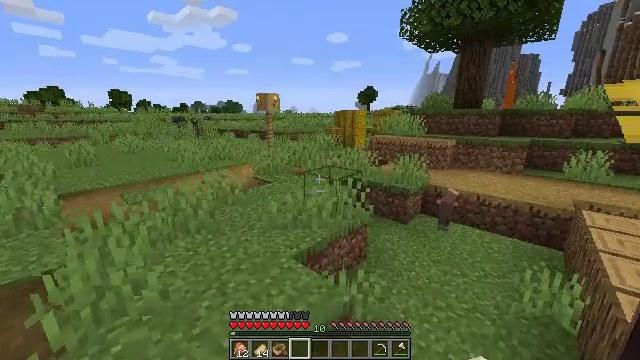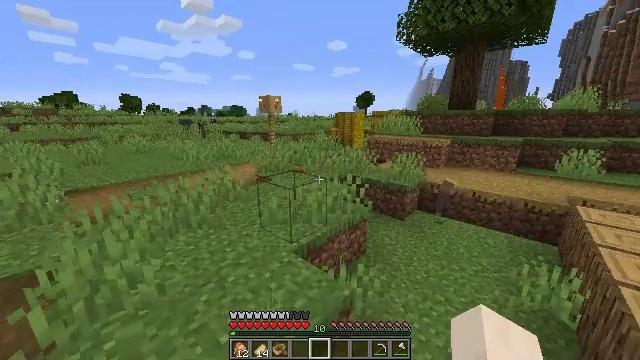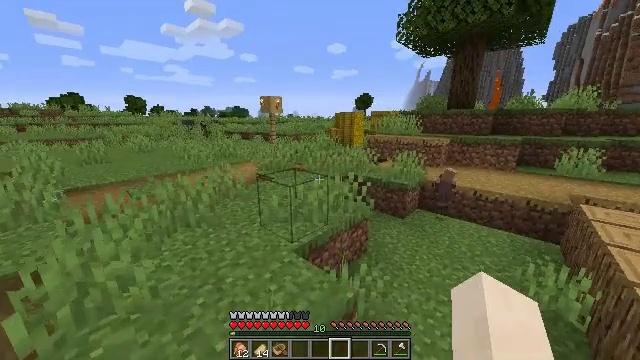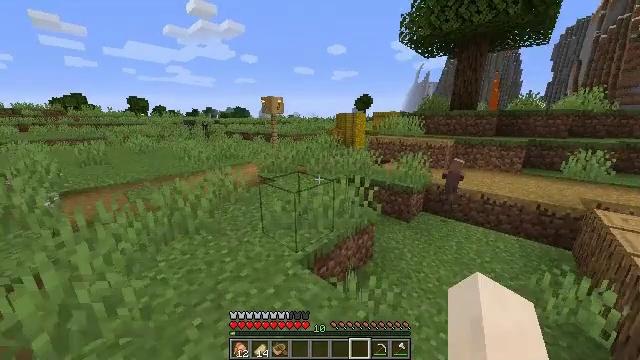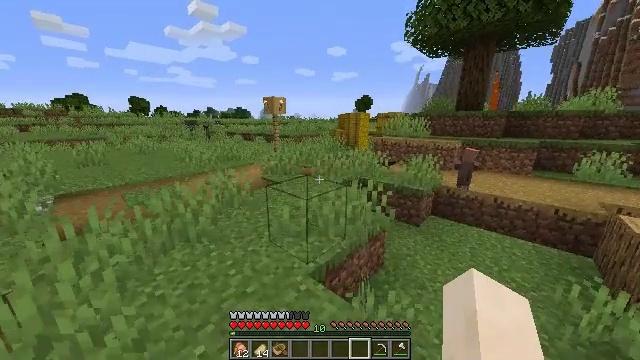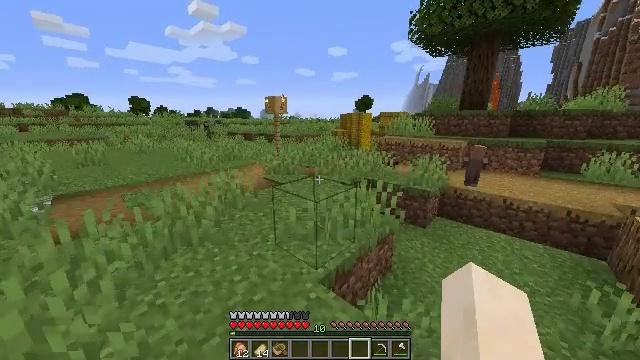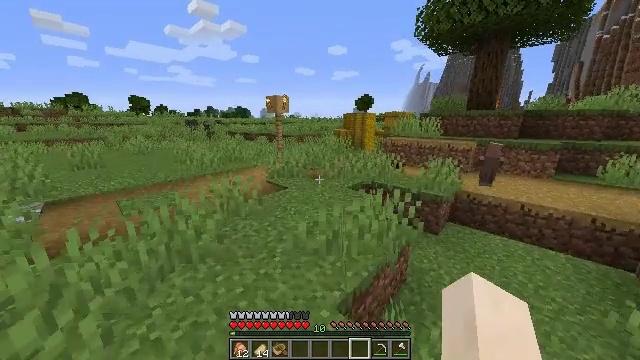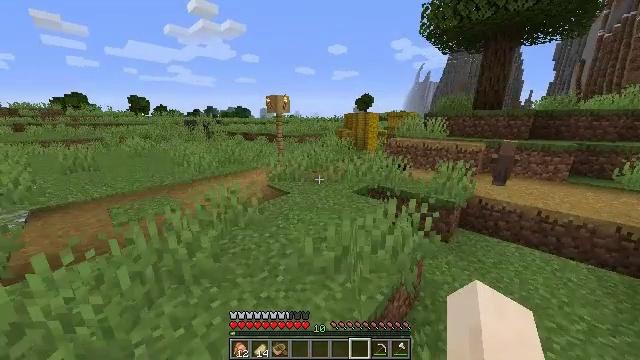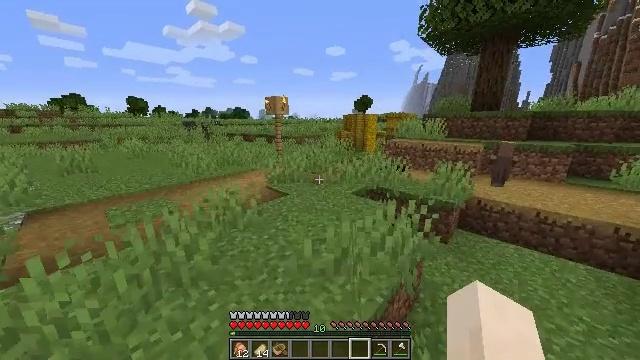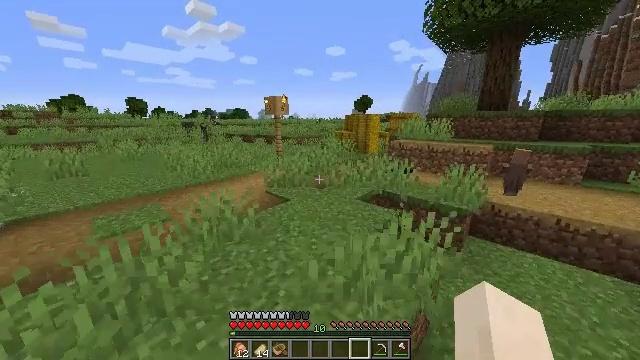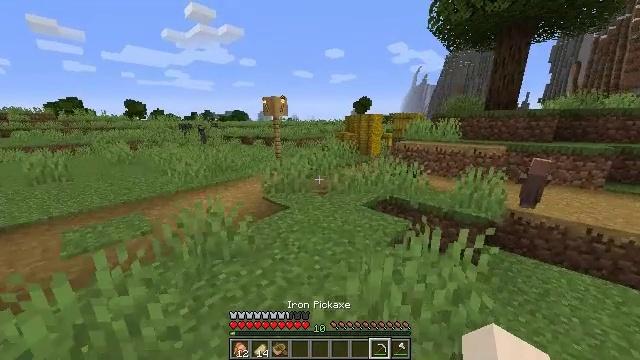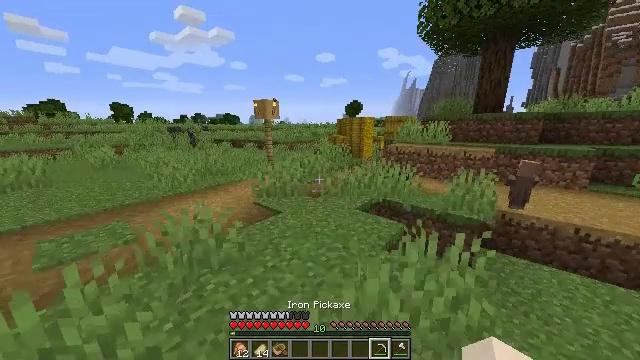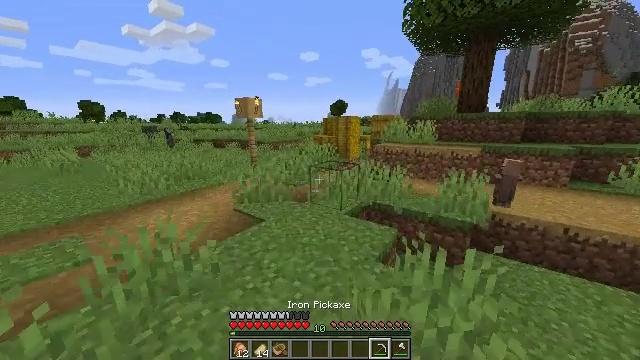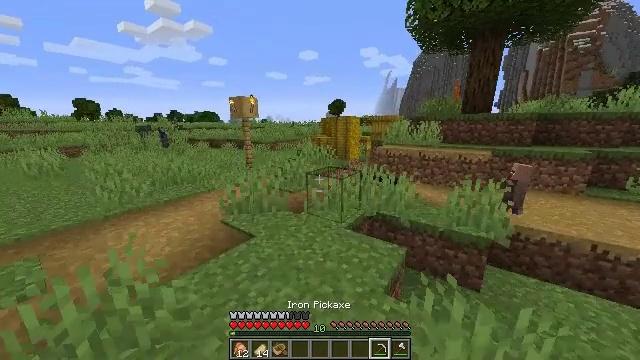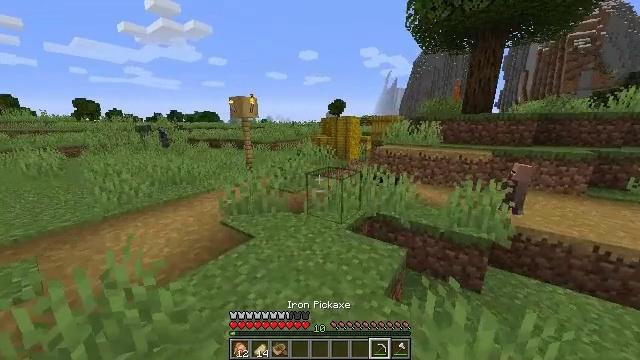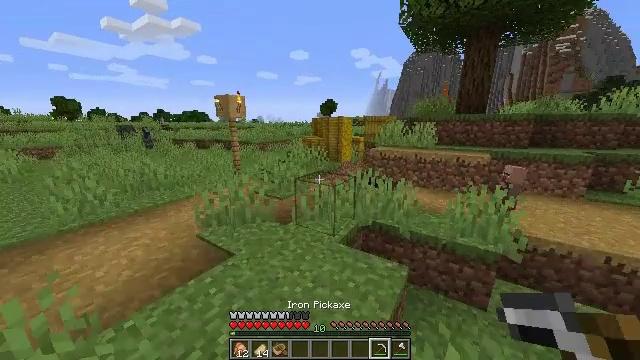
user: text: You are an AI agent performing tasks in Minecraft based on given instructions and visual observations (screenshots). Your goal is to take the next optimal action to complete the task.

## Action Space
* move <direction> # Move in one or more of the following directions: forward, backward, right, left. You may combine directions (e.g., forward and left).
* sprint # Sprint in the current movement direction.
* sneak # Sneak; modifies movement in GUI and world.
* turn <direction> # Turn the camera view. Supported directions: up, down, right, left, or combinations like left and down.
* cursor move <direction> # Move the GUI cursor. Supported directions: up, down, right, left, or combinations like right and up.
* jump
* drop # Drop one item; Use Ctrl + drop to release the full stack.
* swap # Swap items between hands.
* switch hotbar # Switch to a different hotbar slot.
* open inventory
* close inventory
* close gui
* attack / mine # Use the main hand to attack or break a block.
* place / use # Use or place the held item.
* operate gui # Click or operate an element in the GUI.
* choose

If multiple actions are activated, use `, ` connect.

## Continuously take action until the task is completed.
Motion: motion action
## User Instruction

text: Collect a hay block for crafting.
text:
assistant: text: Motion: move forward and move left, sprint, jump
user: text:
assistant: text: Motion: move forward and move left, sprint
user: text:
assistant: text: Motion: move forward and move left, sprint
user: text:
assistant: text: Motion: move forward and move left, sprint
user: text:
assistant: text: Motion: move forward and move left, sprint
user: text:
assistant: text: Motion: move forward, sprint
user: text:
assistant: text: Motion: move forward, sprint
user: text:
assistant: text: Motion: move forward, sprint
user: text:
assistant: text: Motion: move forward, sprint
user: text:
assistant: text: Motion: move forward, sprint
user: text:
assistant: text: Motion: move forward, sprint, turn right
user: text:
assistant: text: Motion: move forward, sprint, turn right
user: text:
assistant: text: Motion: move forward, sprint
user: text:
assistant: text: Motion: move forward, sprint
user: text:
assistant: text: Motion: move forward, sprint, turn right
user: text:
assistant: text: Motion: move forward
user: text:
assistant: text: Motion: move forward, turn right
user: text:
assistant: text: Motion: move forward, turn right
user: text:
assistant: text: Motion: move forward
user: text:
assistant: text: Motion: move forward
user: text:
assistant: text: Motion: move forward
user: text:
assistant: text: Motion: move forward
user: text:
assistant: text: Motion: move forward
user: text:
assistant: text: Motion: move forward
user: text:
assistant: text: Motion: move forward
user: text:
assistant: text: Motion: move forward
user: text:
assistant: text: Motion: move forward and move left
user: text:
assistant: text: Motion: move forward and move left, turn left
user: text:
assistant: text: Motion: move forward and move left, turn down
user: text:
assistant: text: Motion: move forward and move left, turn down